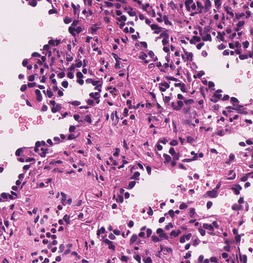
Tumor epithelial tissue: yes
Tumor-associated stroma tissue: yes
Normal tissue: no